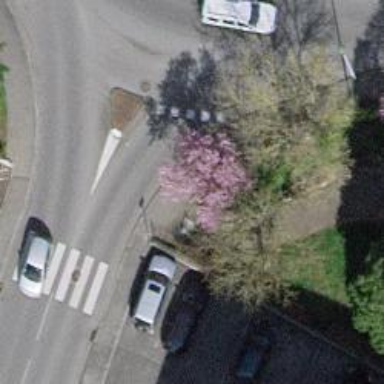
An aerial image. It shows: Bollard.